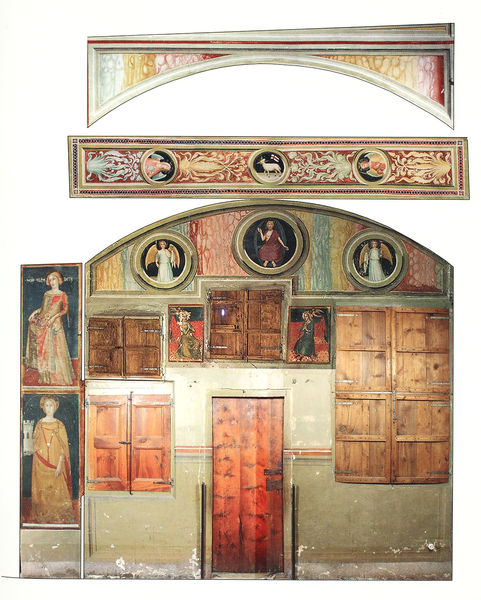
Titel: Ausmalung der frühgotischen Kapelle Sant Miquel (Hl. Michael)
Standort: Palma de Mallorca, Campanet, Kapelle Sant Miquel (EU - E)
Schlagwörter: blau, flügel, gemälde, haut, mann, umhang, frauen, gelb, grün, sitzen, braun, brust, dunkelbraun, fenster, frau, frisur, hintergrund, holz, raum, schmuck, tür, rot, tiere, beige, malerei, ornament, wand, halten, stehen, stein, hände, möbel, portrait, porträt, kirche, gewand, stehend, pflanzen, kreis, rund, tondo, turm, engel, kommode, leiste, bogen, türen, hellbraun, laden, dekoration, bordüre, wandmalerei, streifen, geschlossen, zinnen, lamm, kollage, wandschmuck, fries, maserung, nimbus, christus, jesus, fresken, heilige, fresko, vegetabil, auferstehung, vertäfelung, rotunde, tondi, barbara, mandorla, thronen, fibel, nippel, riegel, okkuli, marlerei, bauelemente, barabra, interasien, türklinke, klinke, kreuzflagge